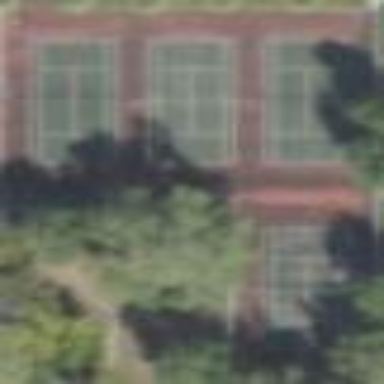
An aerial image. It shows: Tennis court on the leisure land pitch.